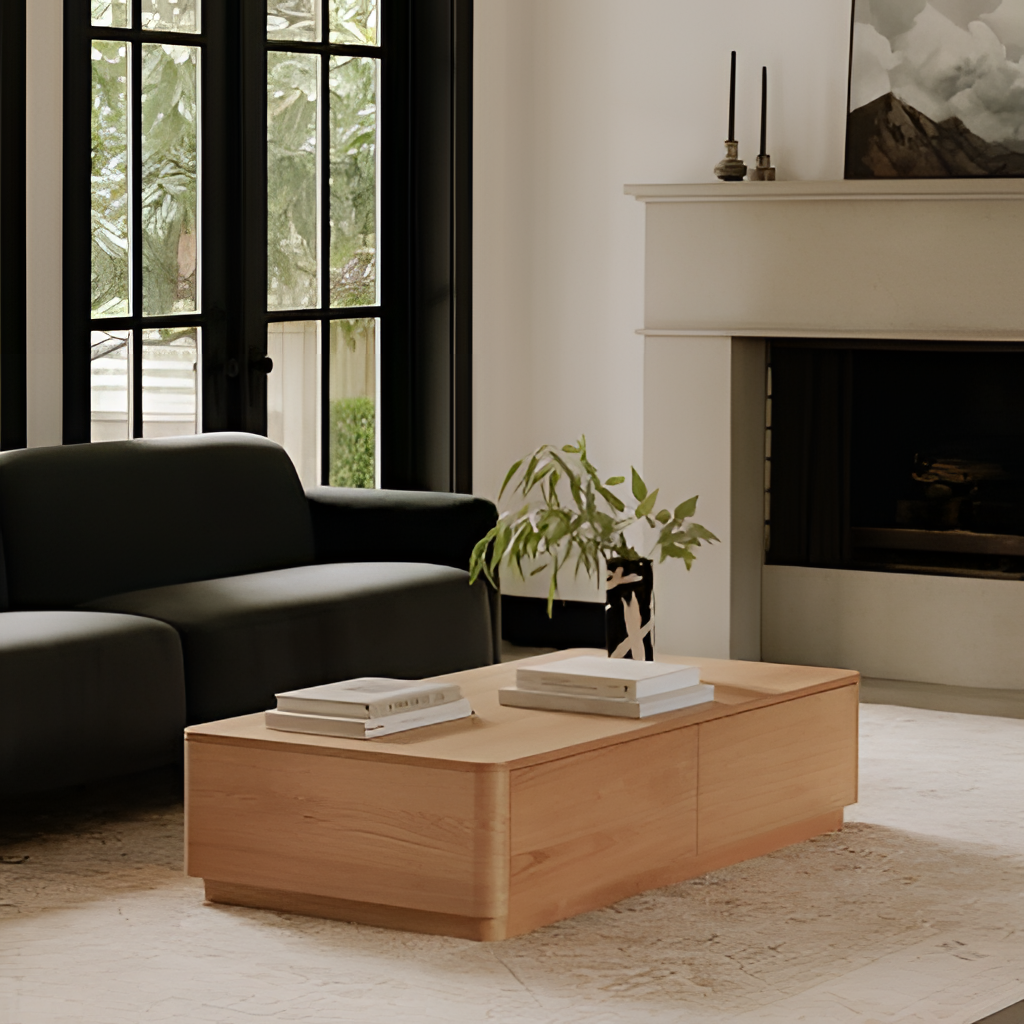
living room, wood coffee table, modern, white paint wallpaper, with solid pattern, tile flooring, with thin rectangular pattern